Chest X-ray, PA view. Patient: 74 years old, sex M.
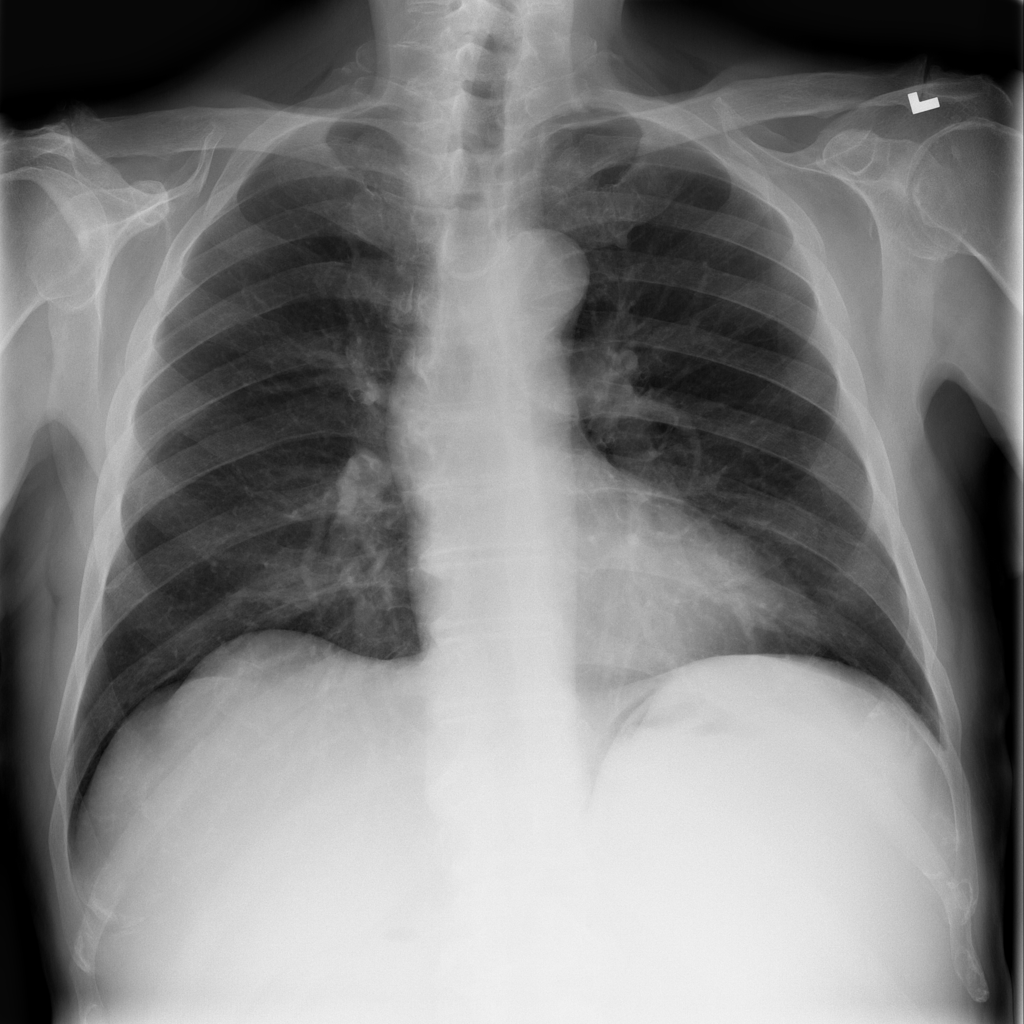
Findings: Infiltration